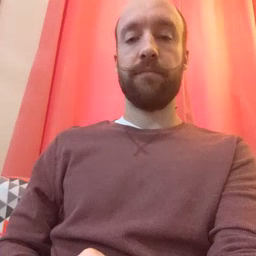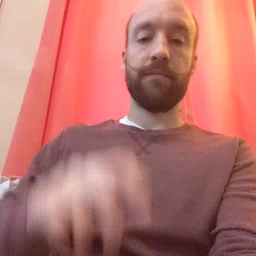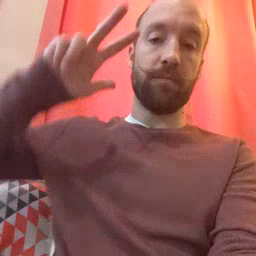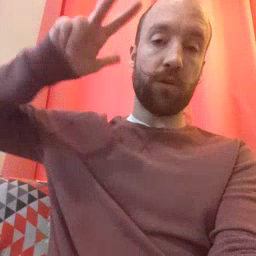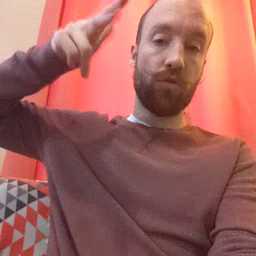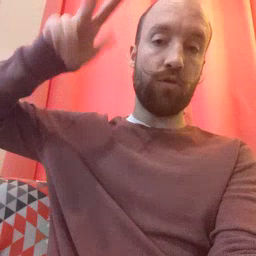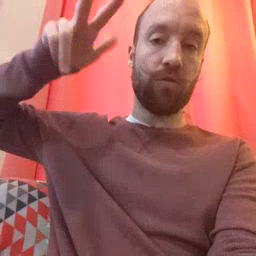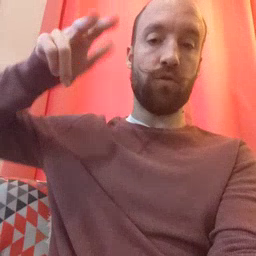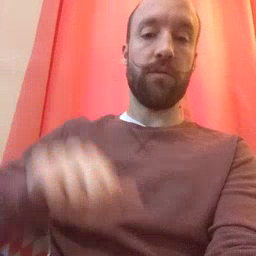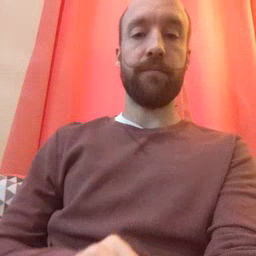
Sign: helicopter